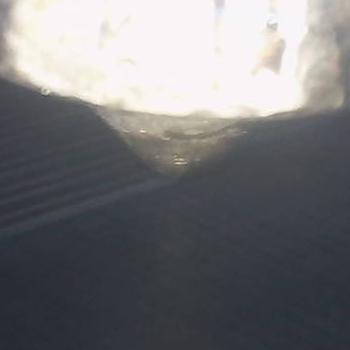
Flow rate: 84%